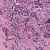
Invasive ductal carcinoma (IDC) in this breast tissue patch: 1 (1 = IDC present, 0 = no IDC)